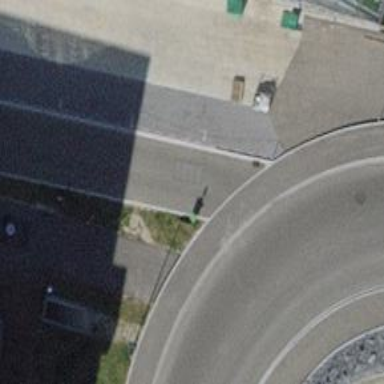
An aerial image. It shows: Bollard barrier.